Lunar surface albedo tile
Center latitude: -10.596
Center longitude: 3.573
Resolution (meters per pixel, mean): 205.73
Tile area (km^2): 44379.18
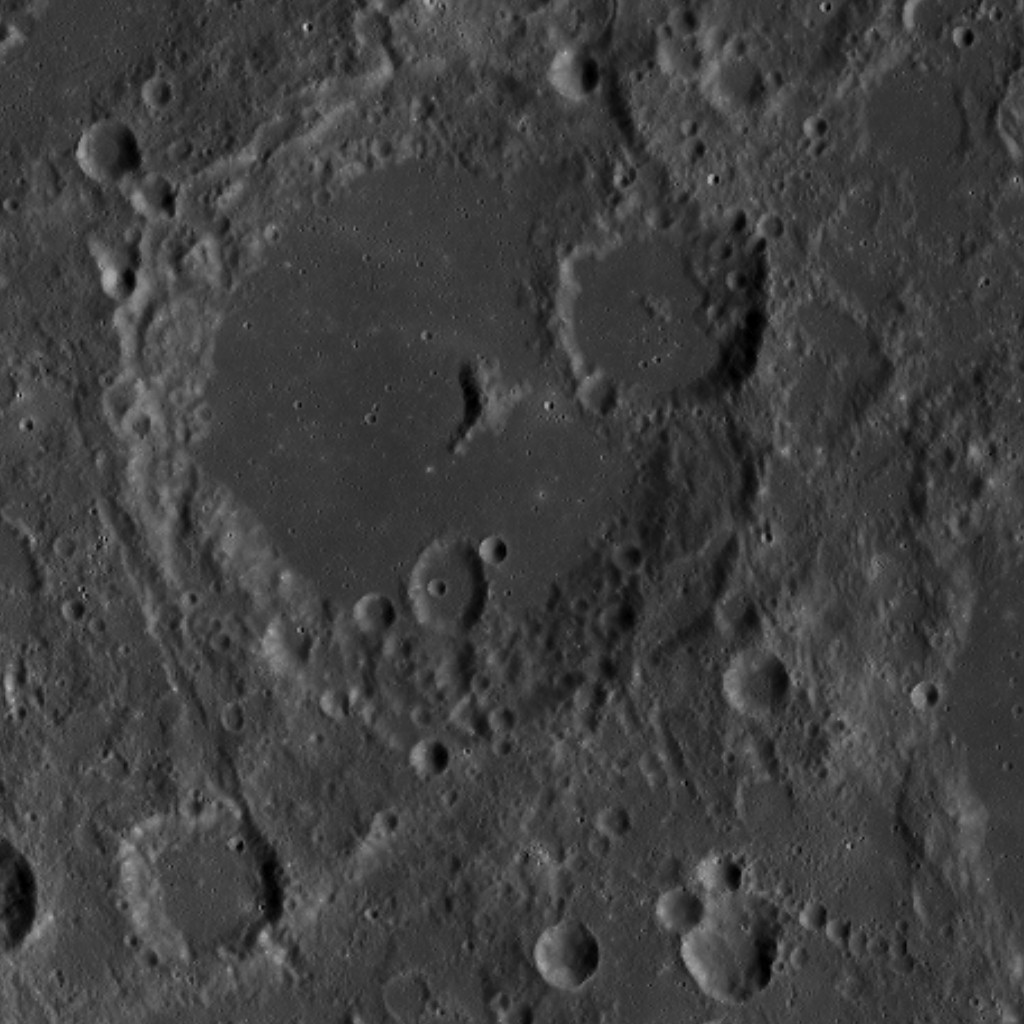